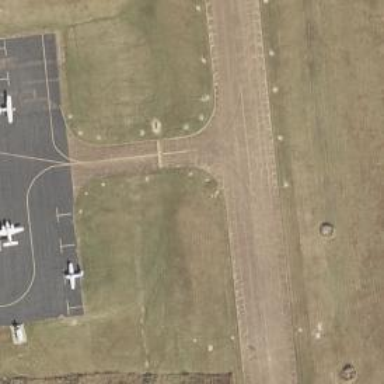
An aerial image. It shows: Image of taxiway at airport.